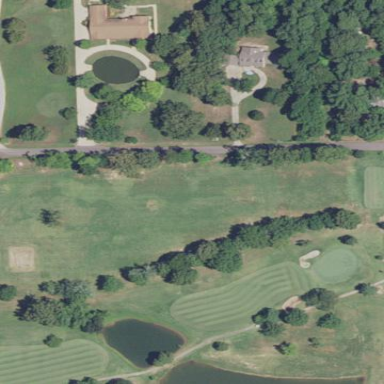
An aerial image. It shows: Grassy area designated as driving range for golf.